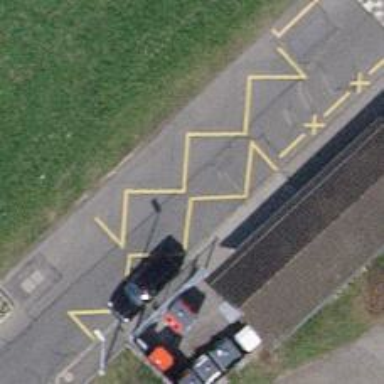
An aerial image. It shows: Public transport stop position.